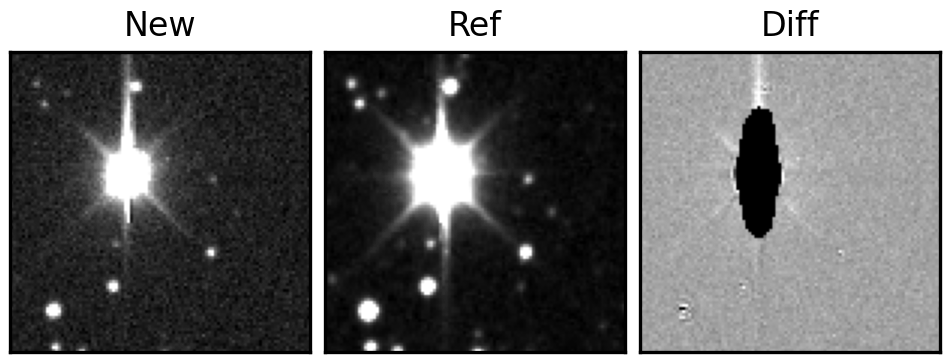
Label: bogus